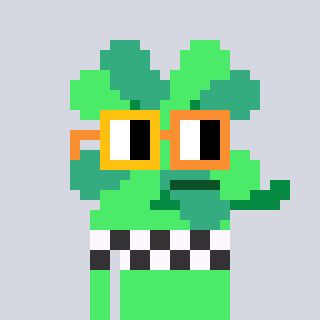
a pixel art character with square yellow and orange glasses, a clover-shaped head and a teal-colored body on a cool background